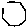
Label: hexagon